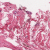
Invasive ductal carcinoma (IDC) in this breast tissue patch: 0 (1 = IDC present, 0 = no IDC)